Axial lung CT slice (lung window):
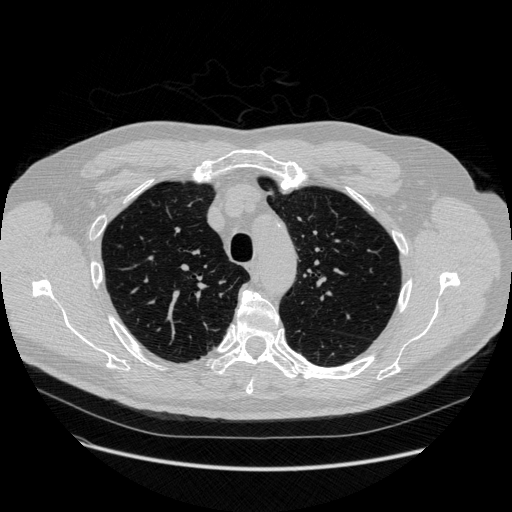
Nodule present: no